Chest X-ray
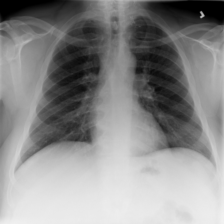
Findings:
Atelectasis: negative
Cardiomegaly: negative
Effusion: negative
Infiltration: positive
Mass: negative
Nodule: negative
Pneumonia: negative
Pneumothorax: negative
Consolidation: negative
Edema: negative
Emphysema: negative
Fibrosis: negative
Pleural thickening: negative
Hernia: negative